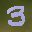
Label: 3